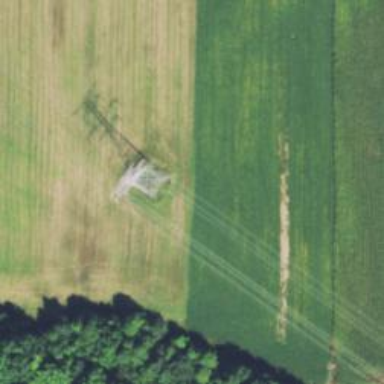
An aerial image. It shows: Lattice structure tower used for power transmission.